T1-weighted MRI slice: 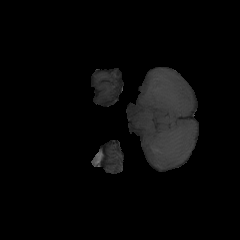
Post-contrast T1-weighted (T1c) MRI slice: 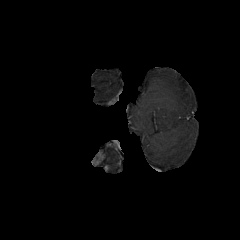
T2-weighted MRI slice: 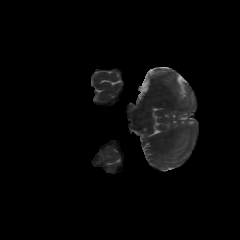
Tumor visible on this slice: no